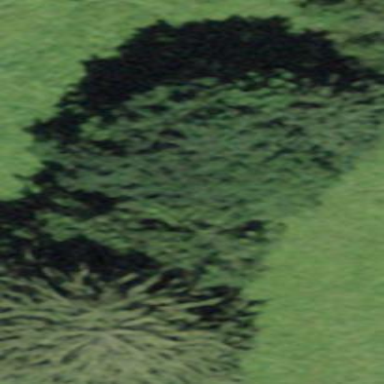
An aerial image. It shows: Forest area.